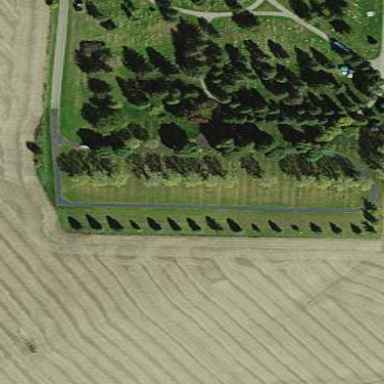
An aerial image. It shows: Cemetery.